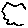
Label: hexagon